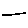
Label: line